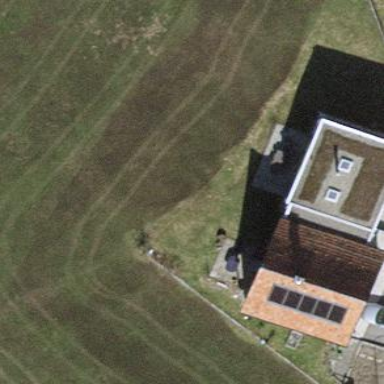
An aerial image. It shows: Semi-detached house.